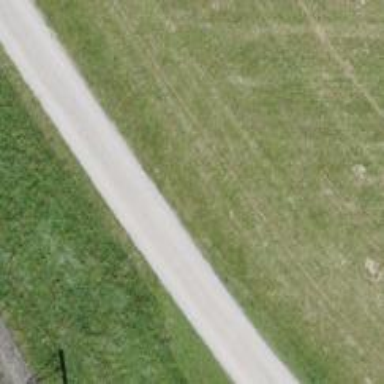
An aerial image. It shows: Track with fine gravel surface of grade2.